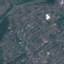
Land use / land cover class: Residential